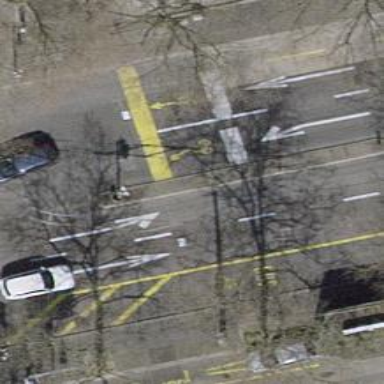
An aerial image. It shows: Road with traffic signals.